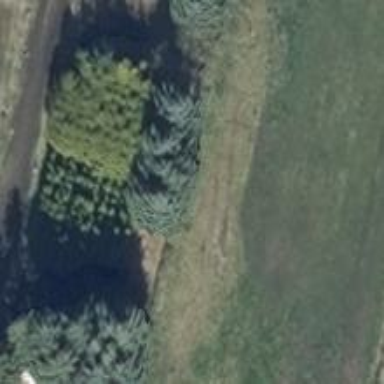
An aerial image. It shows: Row of trees with mix of leaf types and cycles.